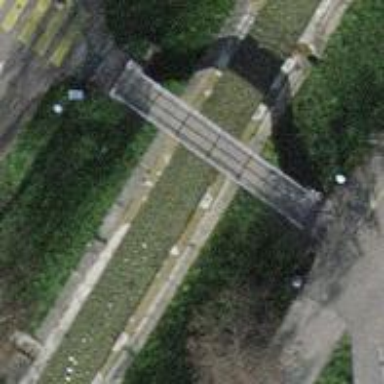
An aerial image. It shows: Tunnel footway.